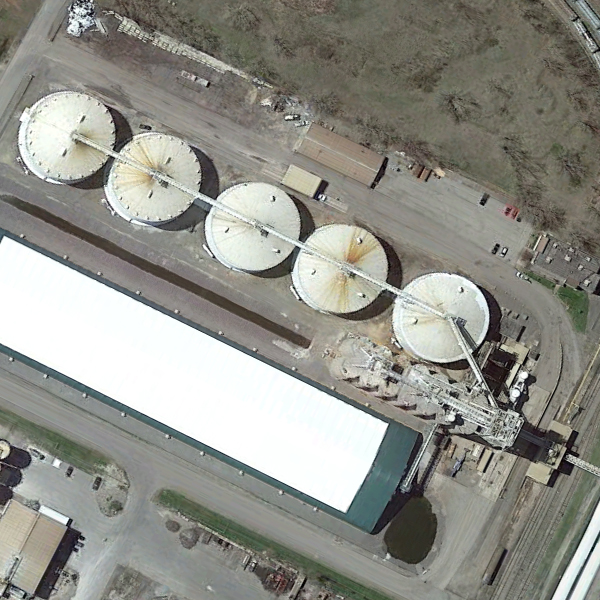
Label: StorageTanks